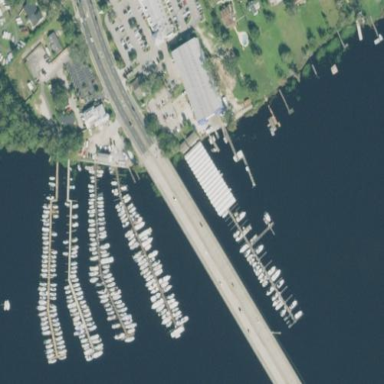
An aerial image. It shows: Marina on leisure land.